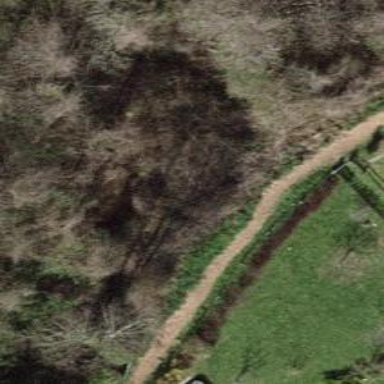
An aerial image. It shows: Path with surface of woodchips.